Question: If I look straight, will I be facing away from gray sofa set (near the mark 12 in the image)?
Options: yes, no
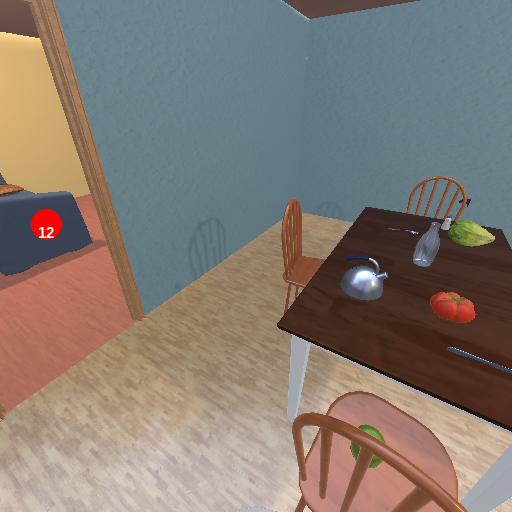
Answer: yes